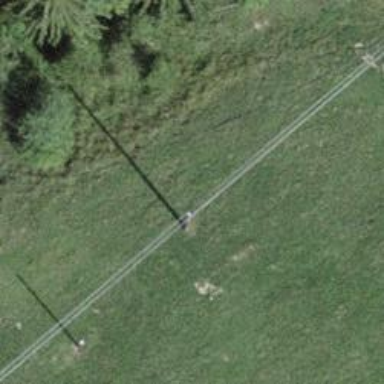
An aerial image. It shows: Power line is depicted.